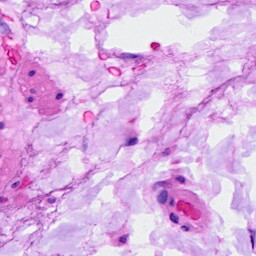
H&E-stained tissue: Ovarian